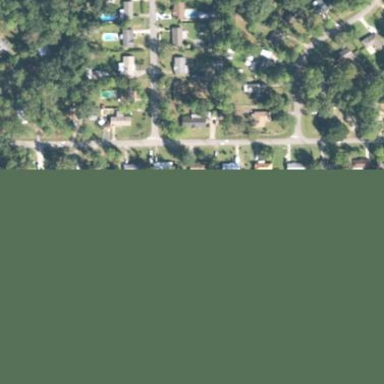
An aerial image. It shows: Residential area composed of single-family homes.